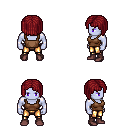
a pixel art fantasy rpg character, male body template, dark elf, purple skin, brown pirate shirt, gold greaves, brunette pageboy hairstyle, maroon shoes, four views (front, back, left, right), 2x2 character sprite sheet, small pixel art, hard edges, no anti-aliasing